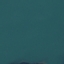
Land use / land cover class: SeaLake